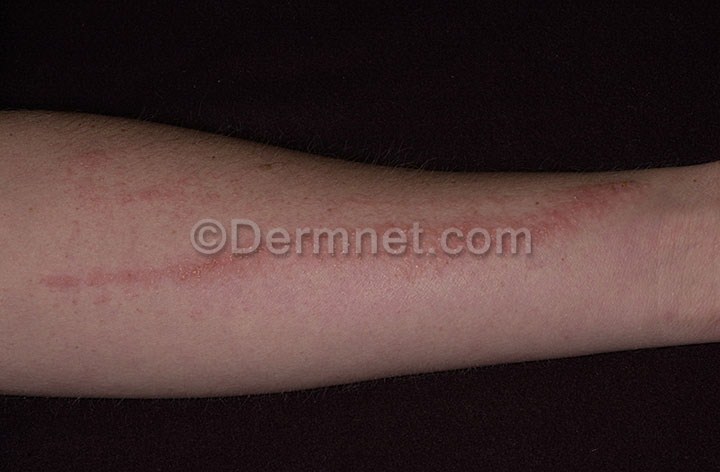
Disease: Poison Ivy Photos and other Contact Dermatitis